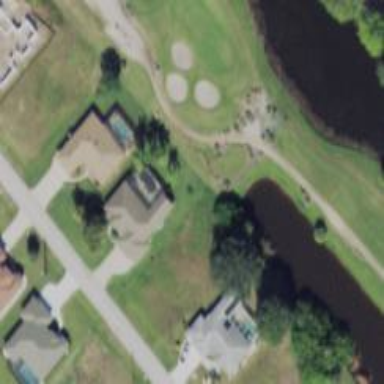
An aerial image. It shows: Path used for both walking and golf.